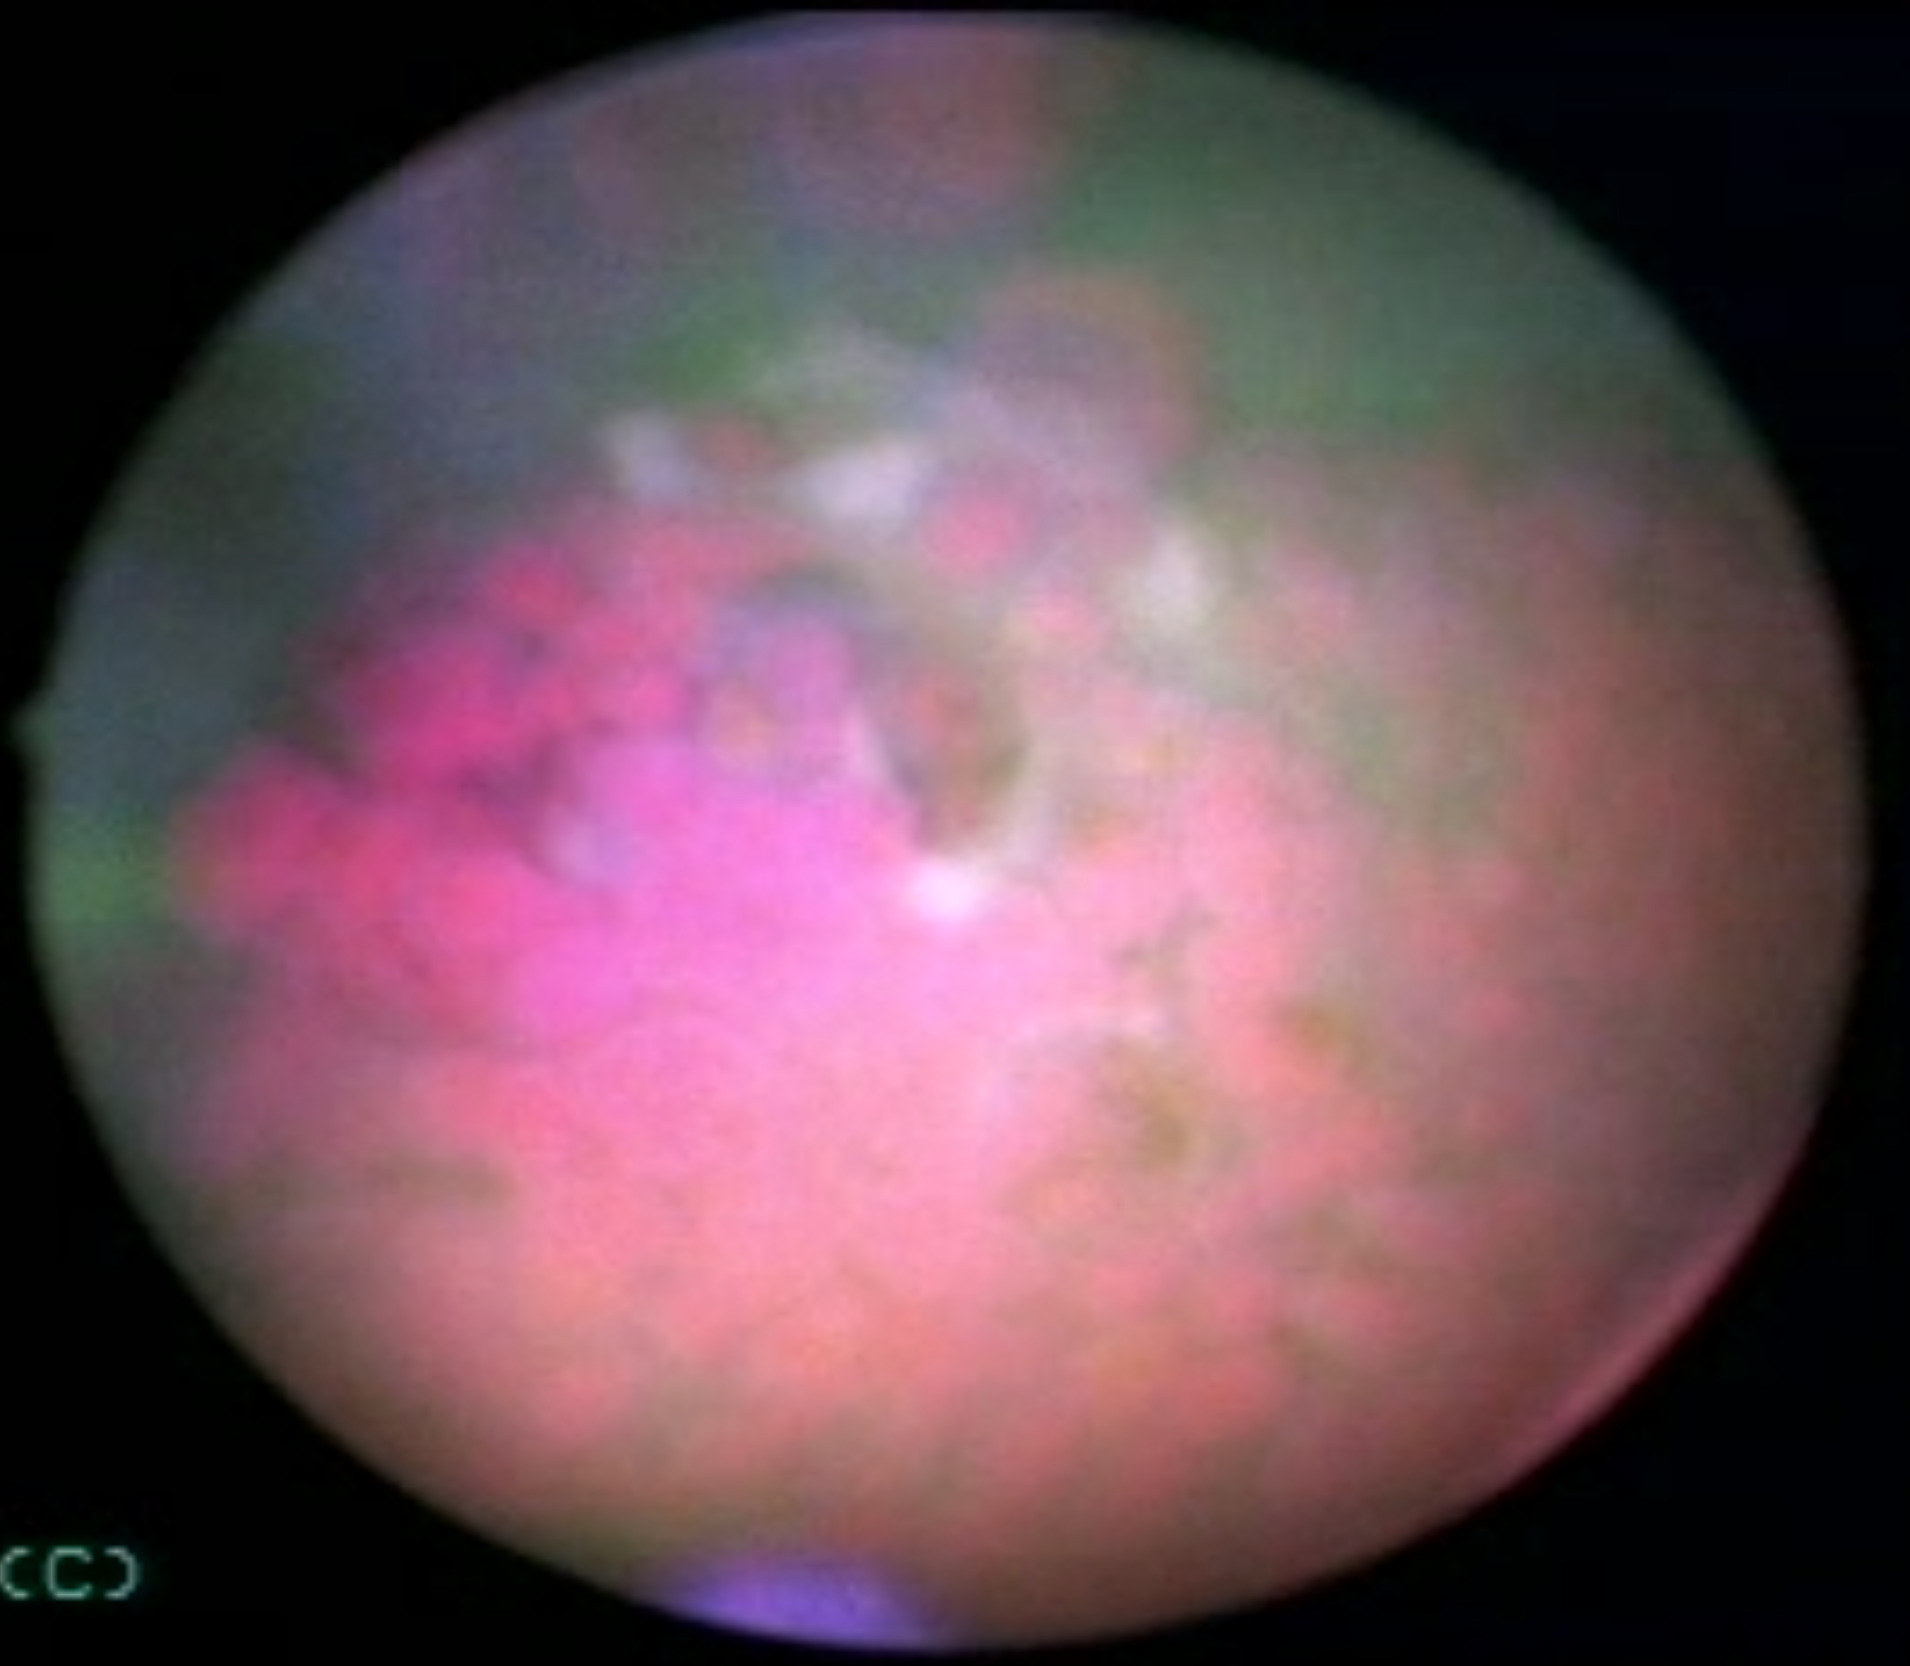
Modality: BLC
Class: Malignant
Subclass: HighGradePapillary
Lesion: L1
Stage: T1
Morphology: Papillary
Bladder cancer association: Yes